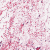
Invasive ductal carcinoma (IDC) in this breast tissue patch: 0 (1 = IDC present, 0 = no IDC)